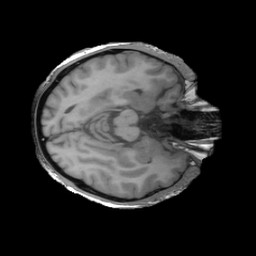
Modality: T1w
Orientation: axial
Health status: ill
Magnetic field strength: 3 T